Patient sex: F
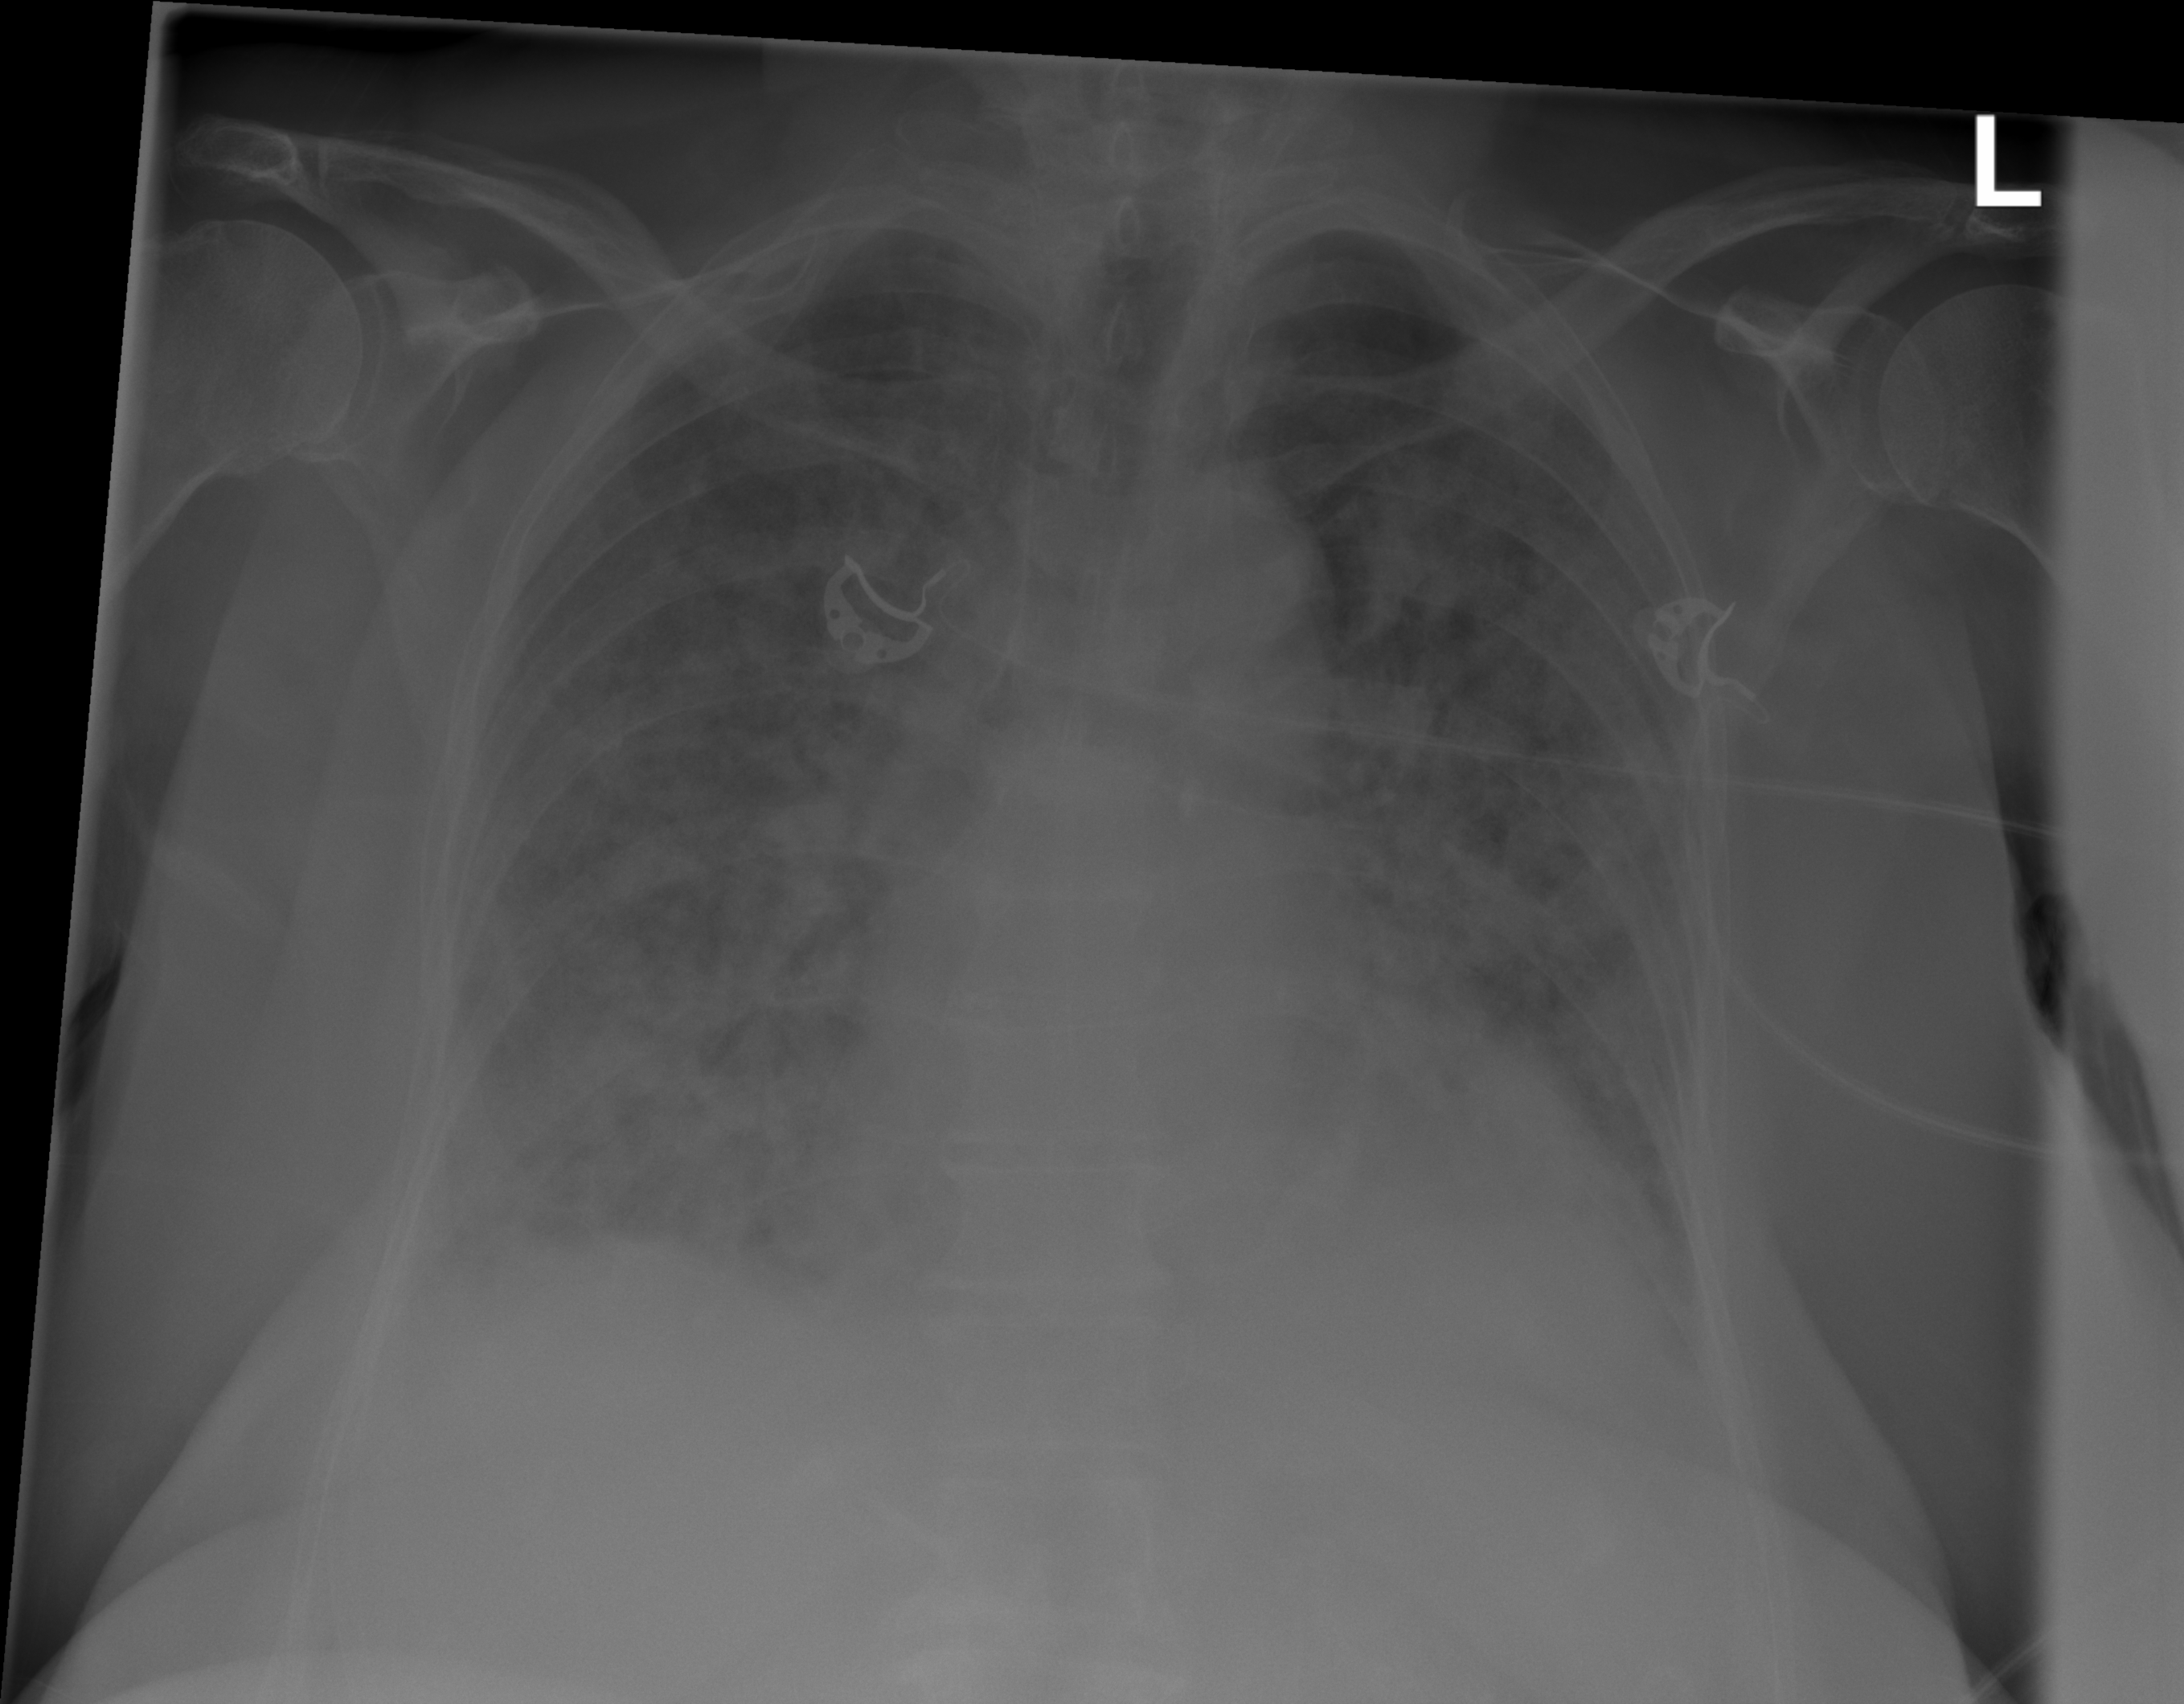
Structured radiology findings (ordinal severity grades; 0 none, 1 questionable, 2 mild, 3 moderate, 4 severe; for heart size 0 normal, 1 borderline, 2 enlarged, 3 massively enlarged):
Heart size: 2
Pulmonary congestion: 2
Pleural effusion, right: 2
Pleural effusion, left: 2
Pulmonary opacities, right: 3
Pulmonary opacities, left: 3
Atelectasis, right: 2
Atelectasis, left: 2